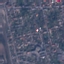
Land use / land cover: Residential